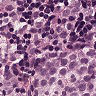
Metastatic tissue present: yes